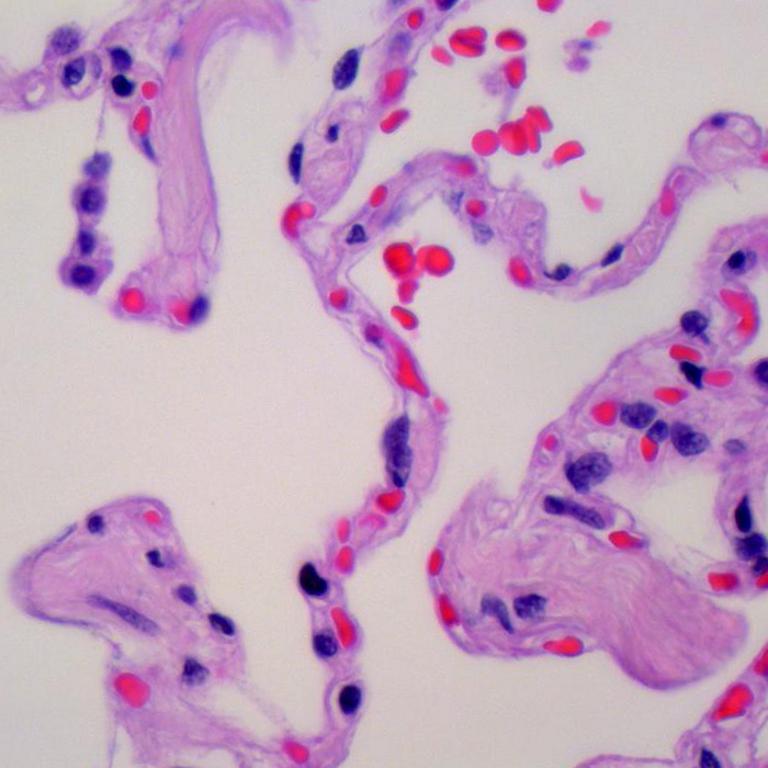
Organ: lung
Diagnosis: benign